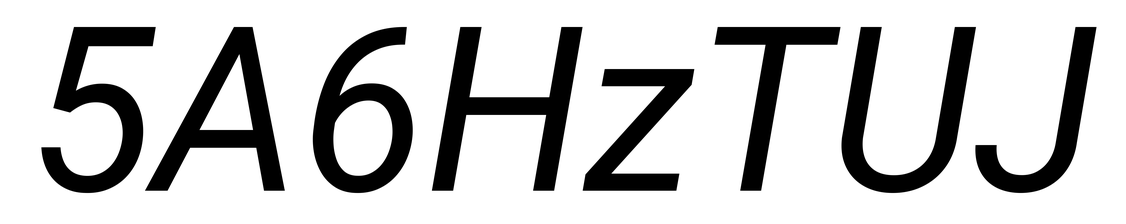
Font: Roboto-Italic_Italic